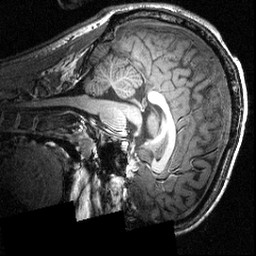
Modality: T1w
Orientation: sagittal
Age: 21
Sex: male
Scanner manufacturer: siemens
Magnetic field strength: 3.951 T
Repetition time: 1.5 s
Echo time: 0.00335 s